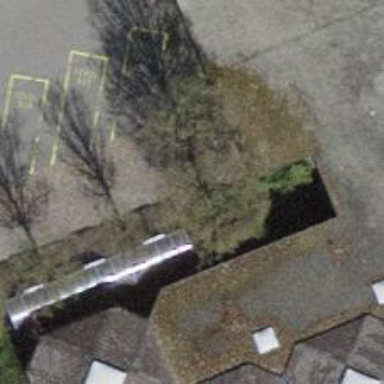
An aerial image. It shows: School.